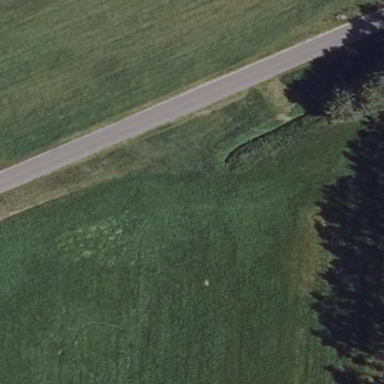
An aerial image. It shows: Area covered with grass.